Question: I want to create a window that pops up like in the email app when you hit New Email.
Does anyone has a good tutorial or sample code of how to do this?
This is the screen I want:

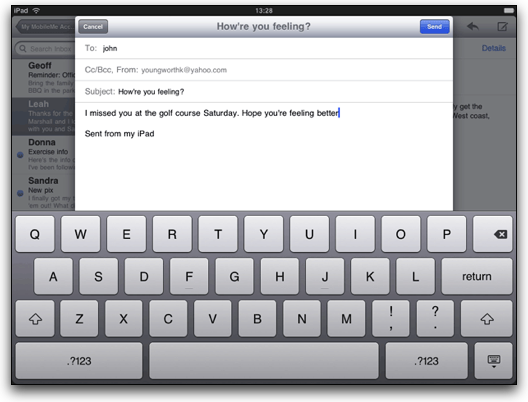
Answer: Basically it looks like a view controller shown modally with modalPresentationStyle set to UIModalPresentationPageSheet:
'''
SomeViewController *vc = [[SomeViewController alloc]
initWithNibName:@"SomeViewController" bundle:nil];
vc.modalPresentationStyle = UIModalPresentationPageSheet;
[self presentModalViewController:vc animated:YES];
[vc release];
'''
On the view controller, at the top is a UIToolbar and the content underneath can be shown in several ways including a UITableView.
In portrait, the modal view will be the full width of the screen.